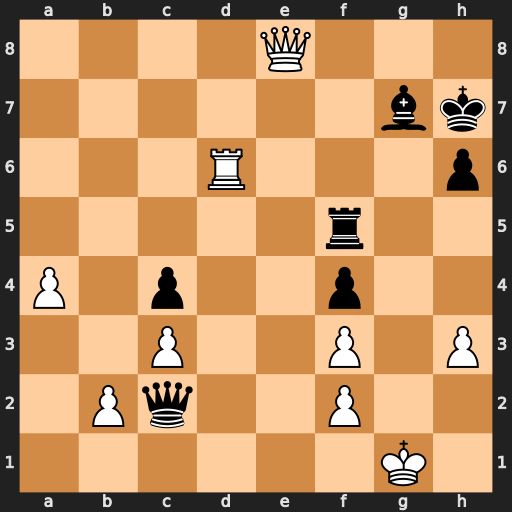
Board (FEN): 4Q3/6bk/3R3p/5r2/P1p2p2/2P2P1P/1Pq2P2/6K1
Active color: w
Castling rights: -
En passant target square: -
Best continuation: Qg6+ Kh8 Rd8+